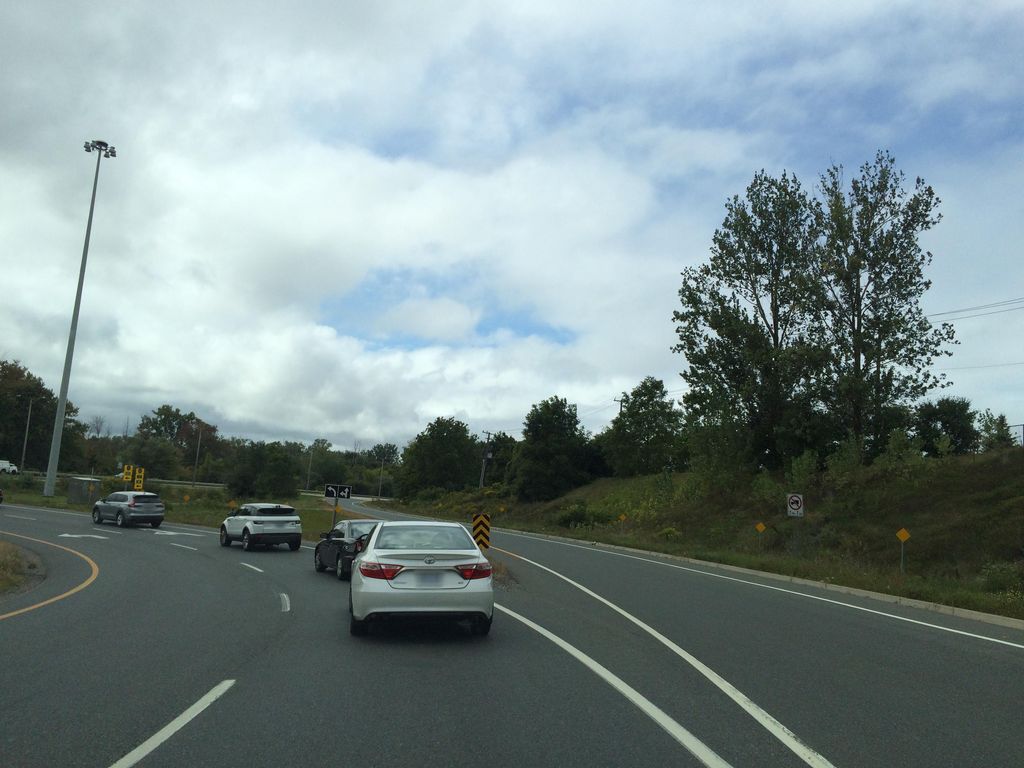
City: kitchener-waterloo